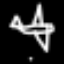
Label: airplane